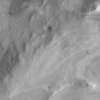
Label: not_dusty